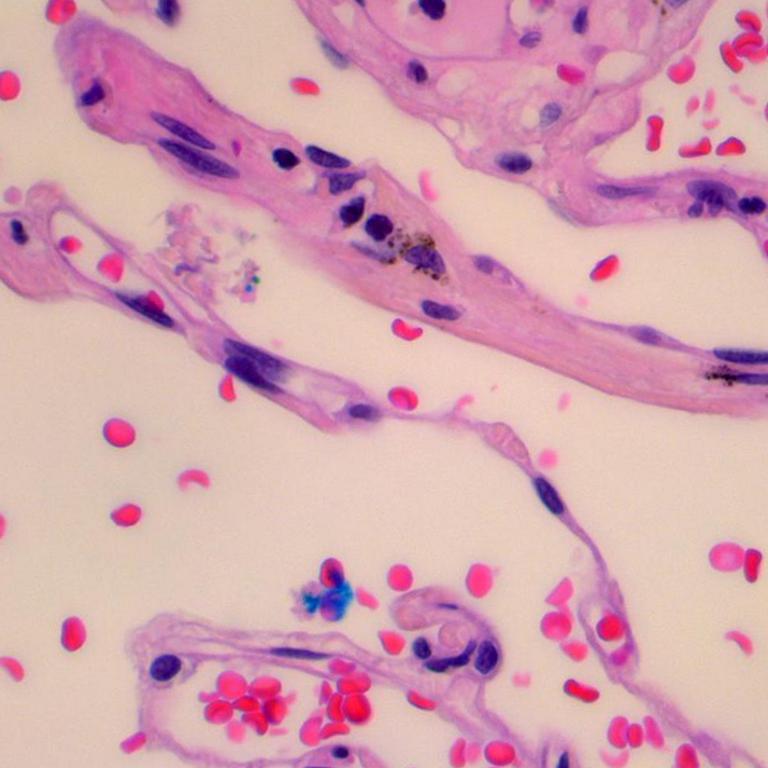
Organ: lung
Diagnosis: benign